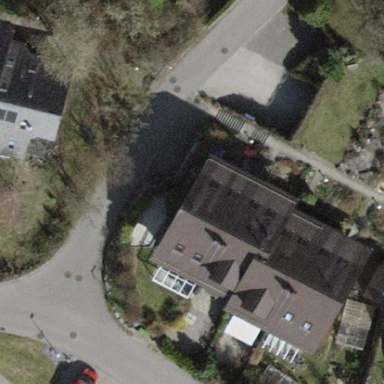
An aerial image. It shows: Terrace building.